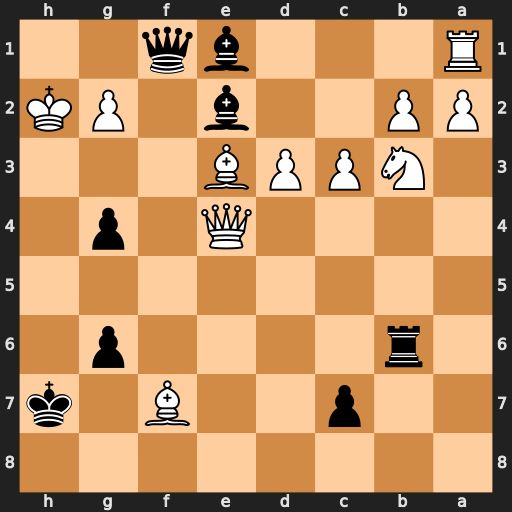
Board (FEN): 8/2p2B1k/1r4p1/8/4Q1p1/1NPPB3/PP2b1PK/R3bq2
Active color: b
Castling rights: -
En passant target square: -
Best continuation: g3+ Kh3 Qh1#